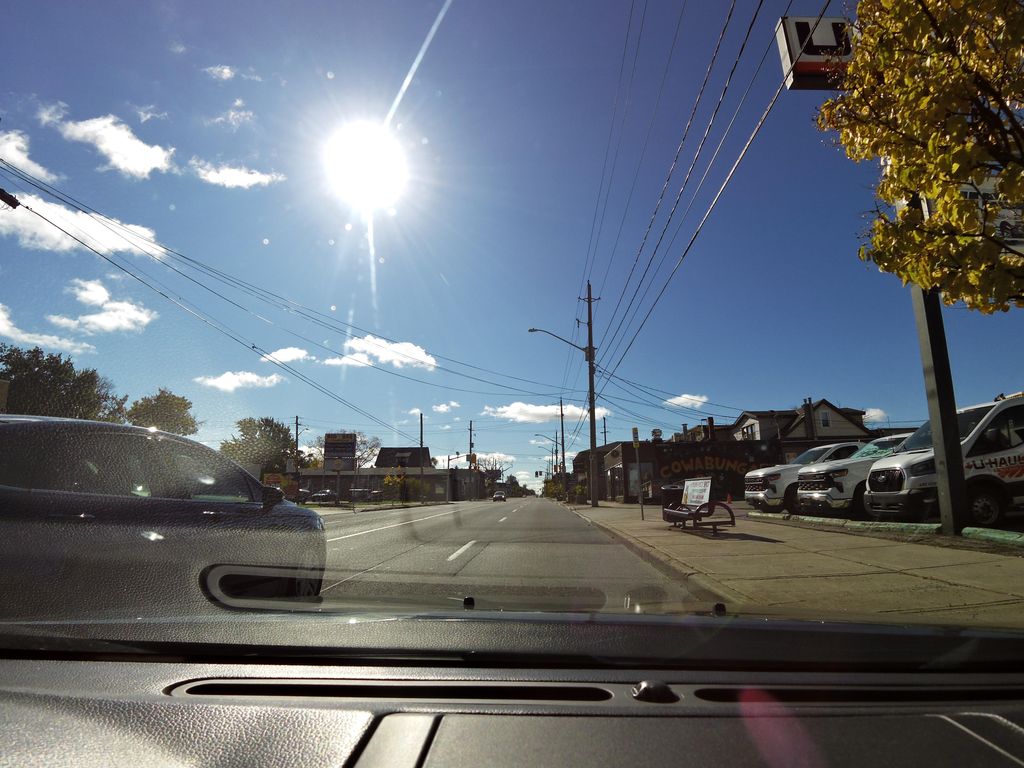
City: hamilton